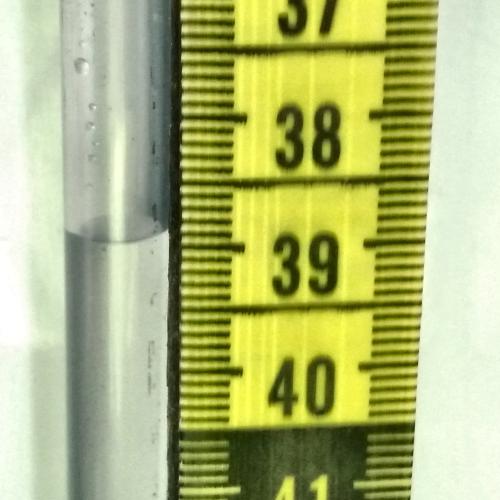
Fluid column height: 38.9 cm